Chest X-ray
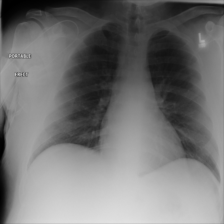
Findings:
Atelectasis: negative
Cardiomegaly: negative
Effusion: negative
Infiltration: negative
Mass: negative
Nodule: negative
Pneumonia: negative
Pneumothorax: negative
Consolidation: negative
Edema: negative
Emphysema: negative
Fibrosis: negative
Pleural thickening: negative
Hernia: negative